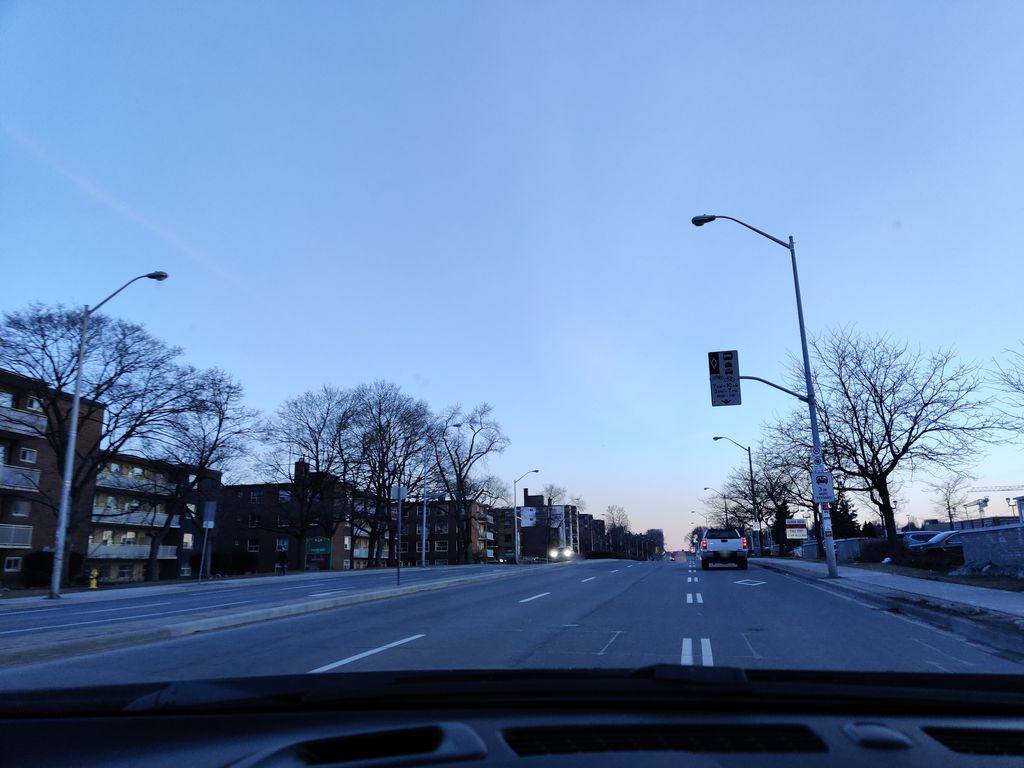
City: toronto